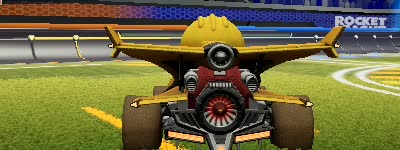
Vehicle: aftershock